Field crop: maize
Growth stage: 2
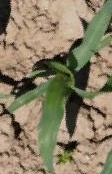
Species: maize